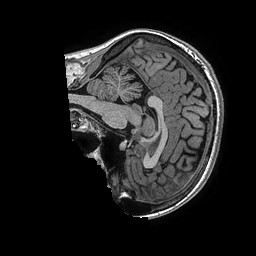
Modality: T1w
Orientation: sagittal
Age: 30
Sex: female
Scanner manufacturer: ge
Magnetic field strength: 3 T
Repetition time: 0.006952 s
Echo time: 0.00292 s